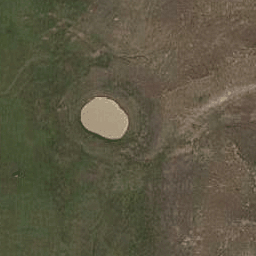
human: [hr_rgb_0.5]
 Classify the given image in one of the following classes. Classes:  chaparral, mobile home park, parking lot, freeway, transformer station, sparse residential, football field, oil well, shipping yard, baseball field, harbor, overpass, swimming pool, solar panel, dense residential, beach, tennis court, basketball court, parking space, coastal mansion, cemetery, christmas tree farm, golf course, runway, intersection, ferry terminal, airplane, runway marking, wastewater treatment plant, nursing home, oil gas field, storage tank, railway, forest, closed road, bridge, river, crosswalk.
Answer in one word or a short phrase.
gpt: golf course